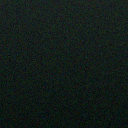
Screen state: off